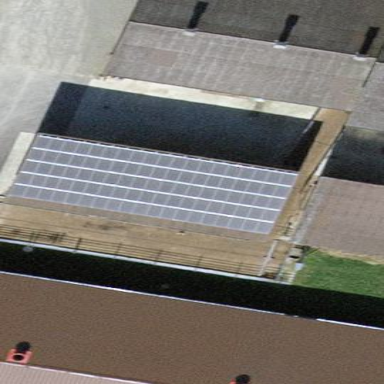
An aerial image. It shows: Farm auxiliary building with gabled roof.